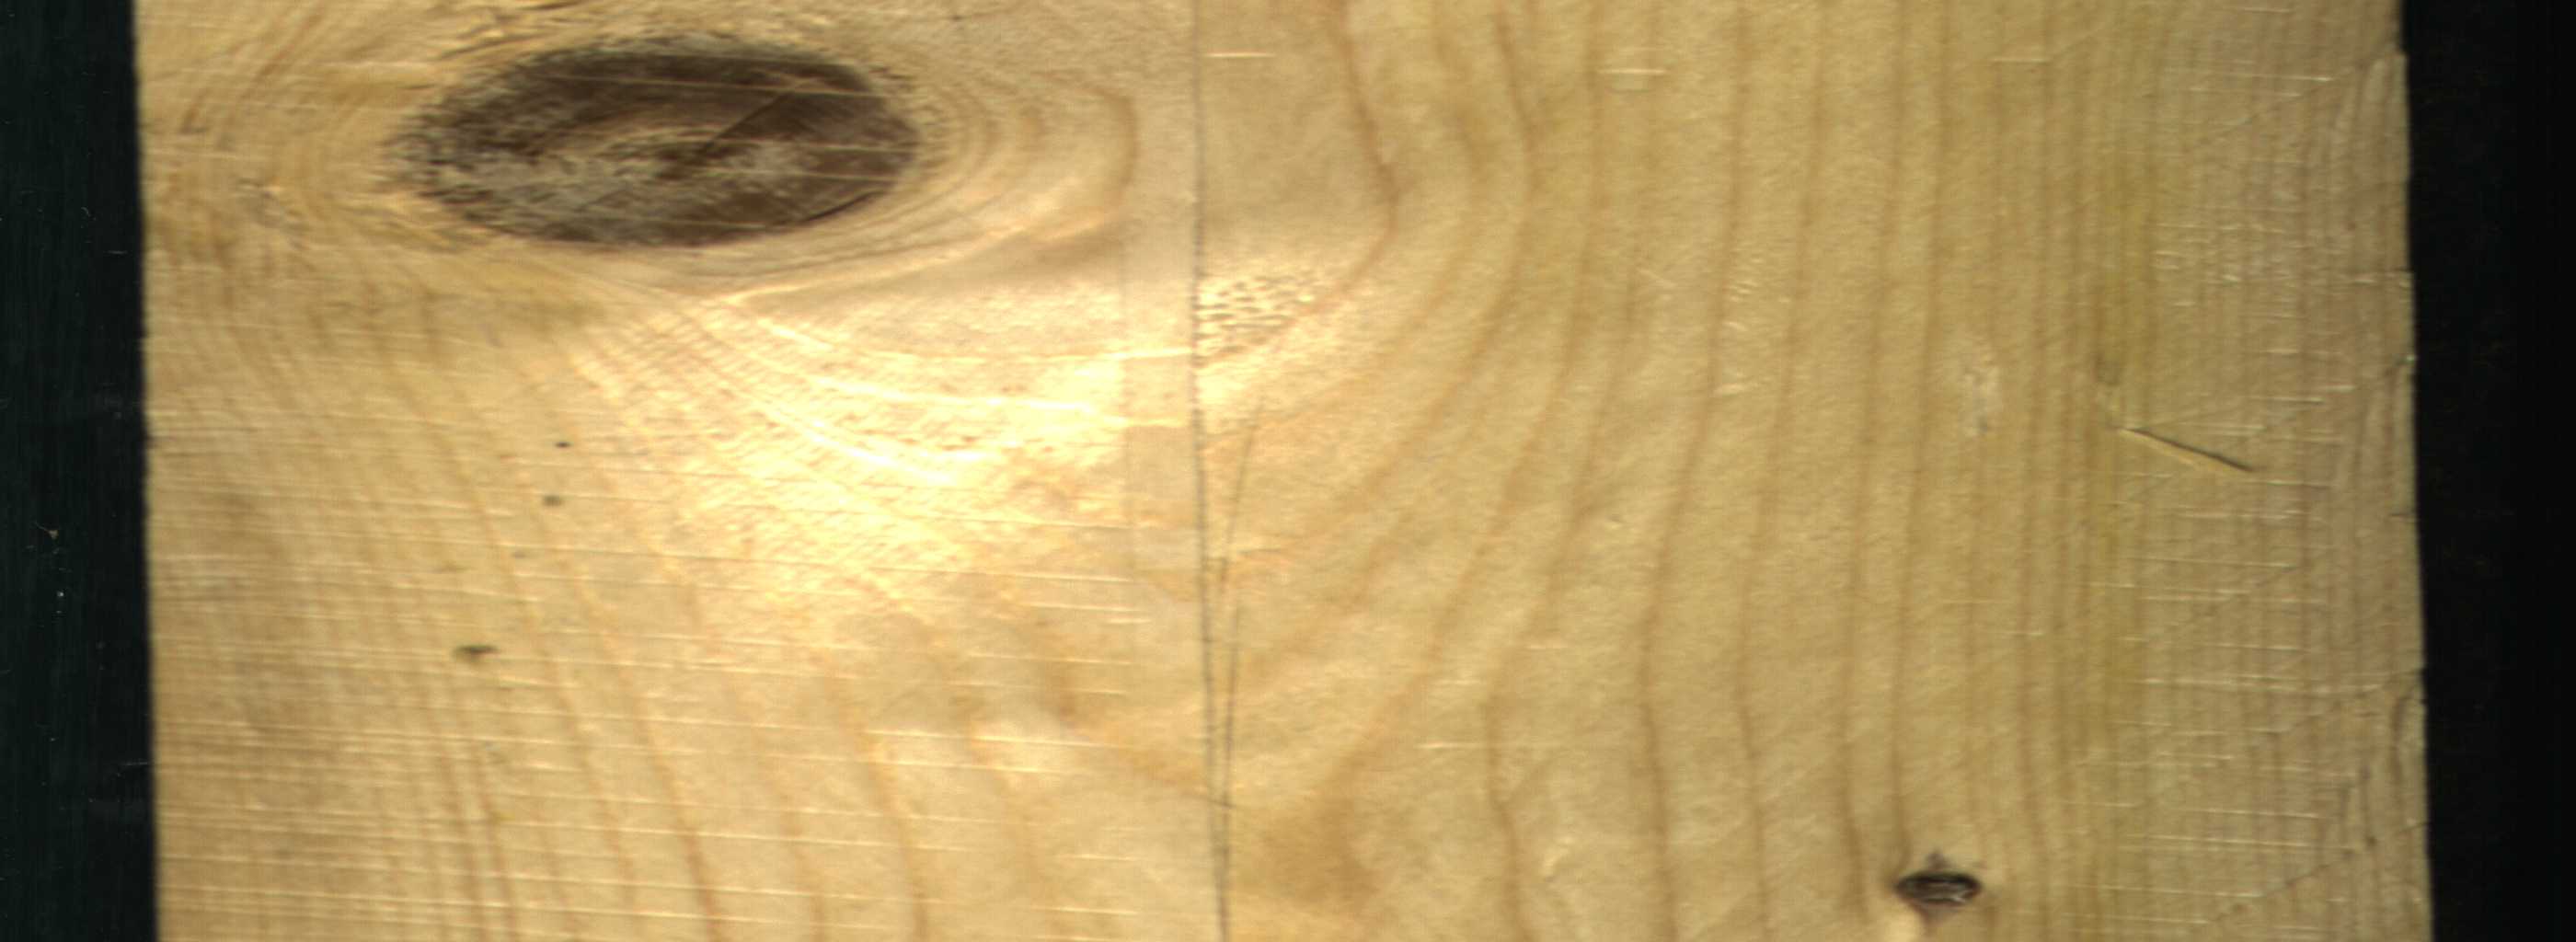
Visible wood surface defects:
Crack
Crack
Dead_Knot
Dead_Knot